Question: I'm working on RSS app, and in my last view (tableView), i would like to use the cell.detailTextlabel to call the WebViewController and open the related article in Safari.
Actually I don't know if this is the best way, but i need to have this "Read More" to open the whole article.
In the end of my third section (attached image), i inserted the "Read More" - detailTextLabel.text = @"Read More" - but i don't know how to link to the WebViewController and to pass the correct URL.
Searching on the net, i found this example to open in Safari:
'''
**WebViewController.h**
#import <UIKit/UIKit.h>
@interface WebViewController : UIViewController
@property (strong, nonatomic) NSString *url;
@property (strong, nonatomic) UIWebView *webView;
- (id)initWithURL:(NSString *)postURL title:(NSString *)postTitle;
@end
**WebViewController.m**
@implementation WebViewController
@synthesize url = _url, webView = _webView;
- (id)initWithURL:(NSString *)postURL title:(NSString *)postTitle
{
self = [super init];
if (self) {
_url = postURL;
self.title = postTitle;
}
return self;
}
- (void)viewDidLoad
{
[super viewDidLoad];
self.url = [self.url stringByTrimmingCharactersInSet:[NSCharacterSet whitespaceAndNewlineCharacterSet]];
NSURL *newURL = [NSURL URLWithString:[self.url stringByAddingPercentEscapesUsingEncoding:NSUTF8StringEncoding]];
// Do any additional setup after loading the view.
_webView = [[UIWebView alloc] initWithFrame:CGRectMake(0, 0, self.view.frame.size.width, self.view.frame.size.height)];
[self.view addSubview:self.webView];
[self.webView loadRequest:[NSURLRequest requestWithURL:newURL]];
}
- (void)viewDidAppear:(BOOL)animated {
}
- (void)viewDidUnload
{
[super viewDidUnload];
// Release any retained subviews of the main view.
}
- (BOOL)shouldAutorotateToInterfaceOrientation:(UIInterfaceOrientation)interfaceOrientation
{
return (interfaceOrientation == UIInterfaceOrientationPortrait);
}
@end
'''
Thanks in advance.

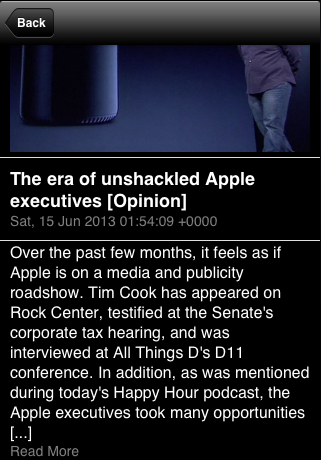
Answer: You can add a custom 'UIButton' instance to the tableview cell and tag it with indexPath.row or indexPath.section according to your structure. On the button action, get the sender's tag and get the exact URL out of your dataSource Array and call WenViewController with that URL.
You can add the button in cell's contentView with desired frame. For eg
'''
CGRect cellFrame = cell.contentView.frame;
UIButton *readMore = [[UIButton alloc]
initWithFrame:CGRectMake(cellFrame.origin.x+20, cellFrame.origin.y+cellFrame.size.height - yourButtonHeight -10, yourButtonWidth, yourButtonHeight)];
[readMore addTarget:self action:@selector(openWebView:) forControlEvents:UIControlEventTouchUpInside];
[readMore setTitle:@"Read More" forState:UIControlStateNormal];
[readMore setTag:indexPath.row];
[cell.contentView addSubview:readMore];
// Release readMore button if not using ARC
'''
And then make the method
'''
-(void)openWebView:(UIButton*)sender{
int tag = sender.tag;
// Get URL from array using tag as index
}
'''